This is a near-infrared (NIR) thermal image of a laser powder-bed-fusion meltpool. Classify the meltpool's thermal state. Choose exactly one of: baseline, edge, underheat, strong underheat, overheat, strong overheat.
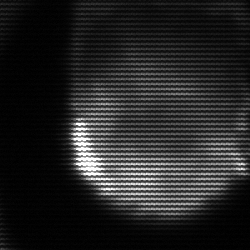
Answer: edge